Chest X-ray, AP view. Patient: 38 years old, sex M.
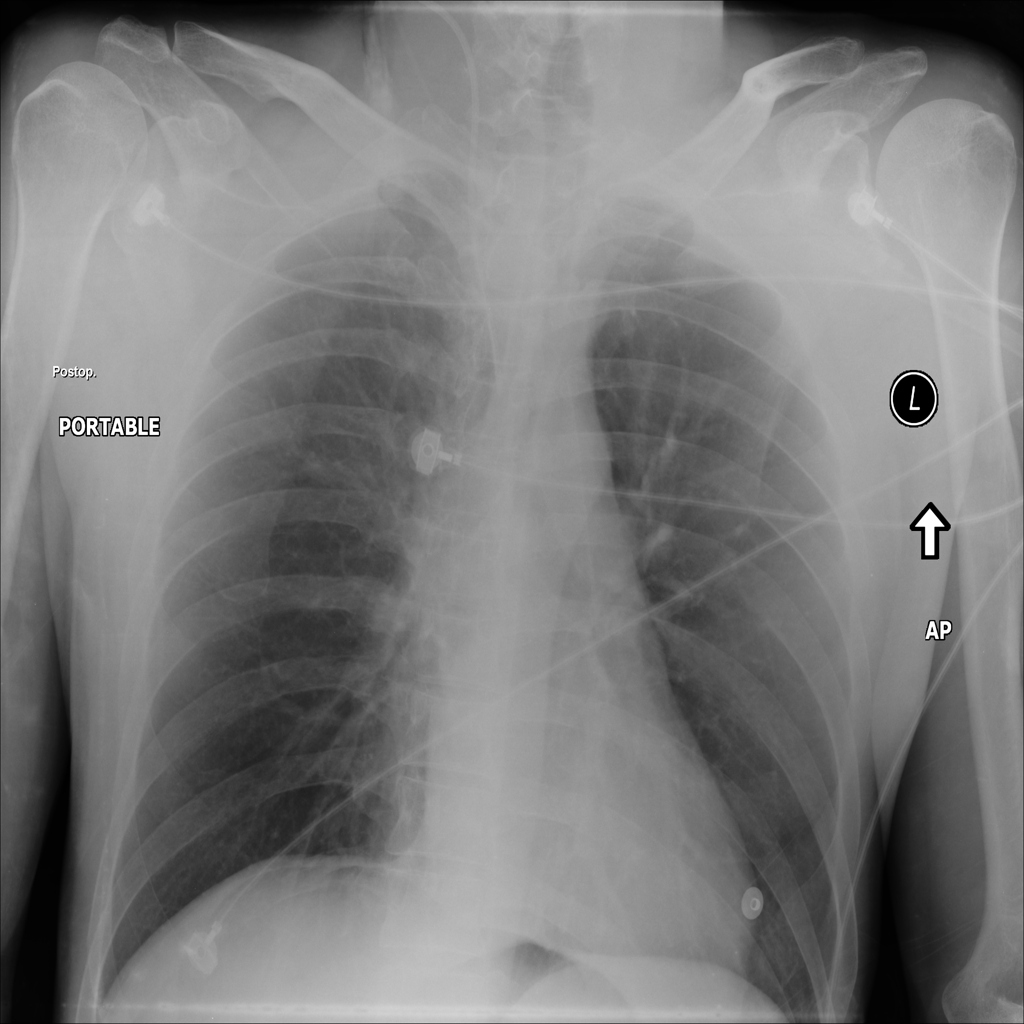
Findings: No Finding